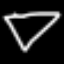
Label: diamond